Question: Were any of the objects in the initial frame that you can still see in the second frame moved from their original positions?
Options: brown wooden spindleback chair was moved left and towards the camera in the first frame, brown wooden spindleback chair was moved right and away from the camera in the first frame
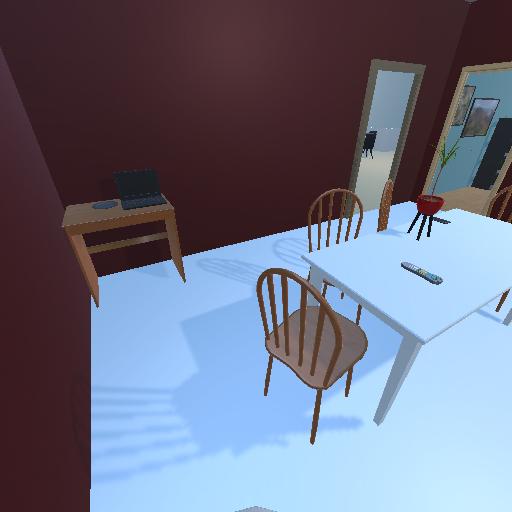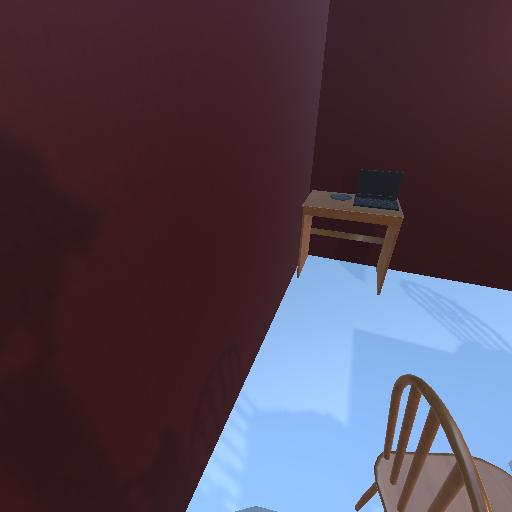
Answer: brown wooden spindleback chair was moved left and towards the camera in the first frame